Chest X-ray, AP view. Patient: 40 years old, sex M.
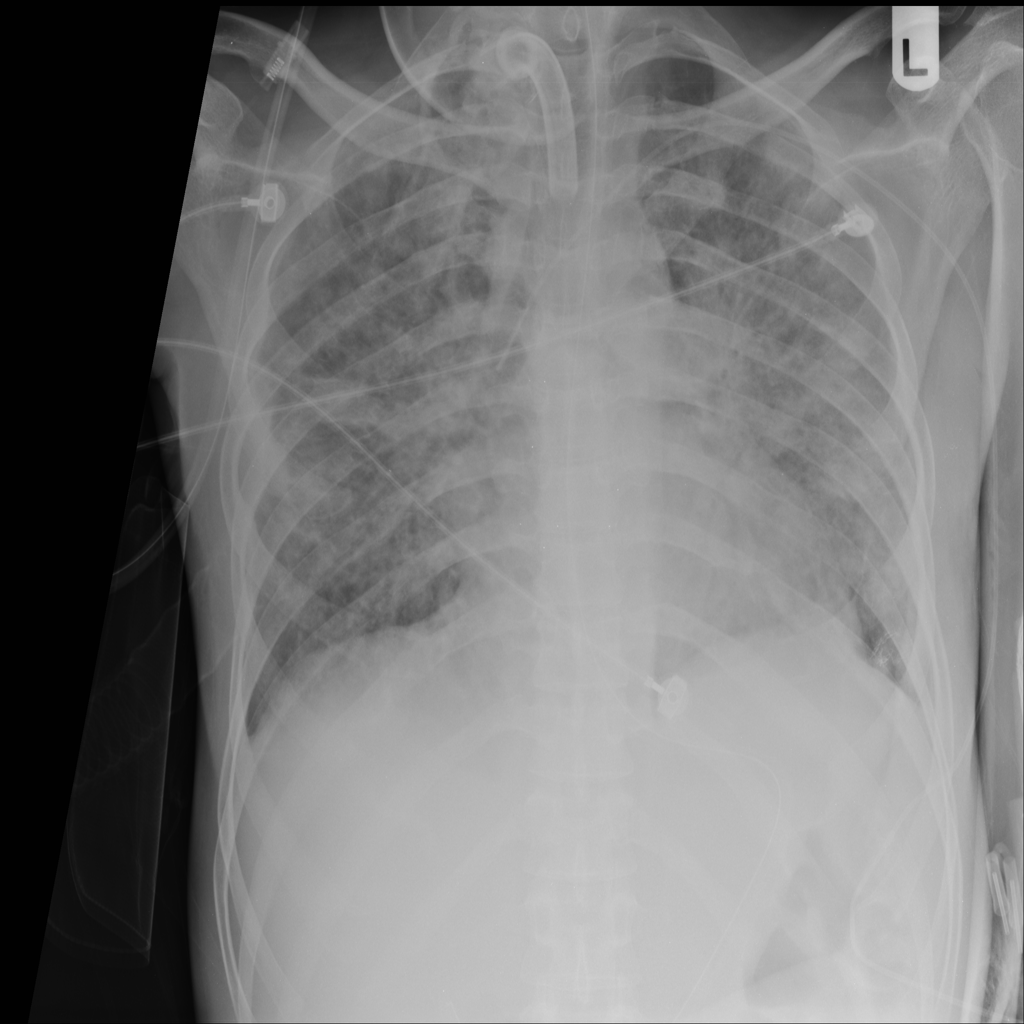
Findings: No Finding